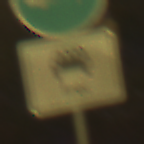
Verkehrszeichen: MehrfachbesetzePersonenkraftwagenFrei
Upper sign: Busssonderstreifen
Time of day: Night
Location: Outdoor (Suburban)
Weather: Clear
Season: NotSpecified
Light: Artificial